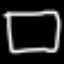
Label: square